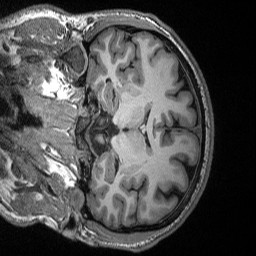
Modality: T1w
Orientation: coronal
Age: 28
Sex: male